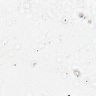
Metastatic tissue present: no